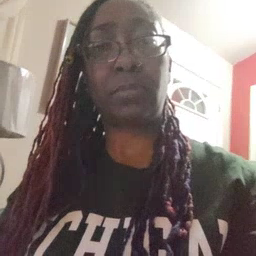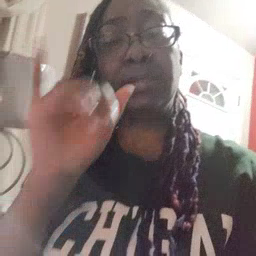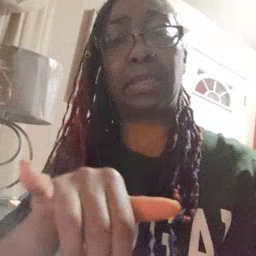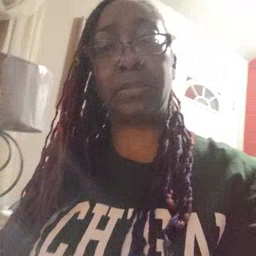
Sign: stay